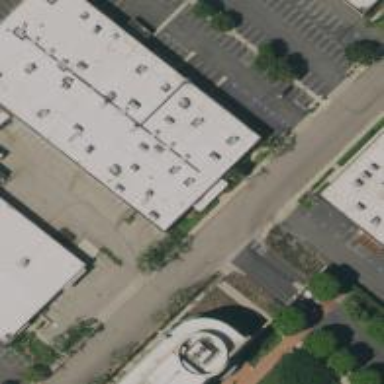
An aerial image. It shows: Warehouse.